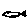
Label: fish